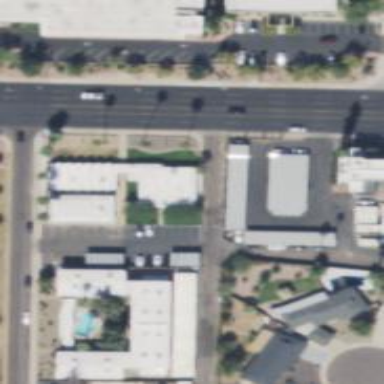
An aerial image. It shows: Healthcare clinic is depicted in the image.